Field crop: tomato
Growth stage: 2
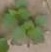
Species: solanum